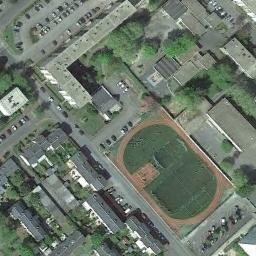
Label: ground_track_field